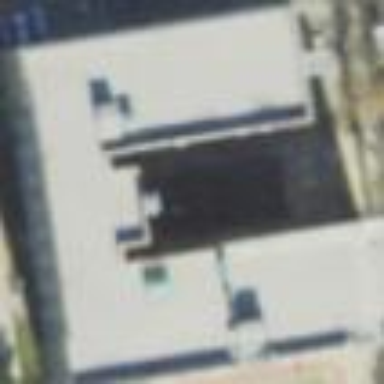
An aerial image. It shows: School building.